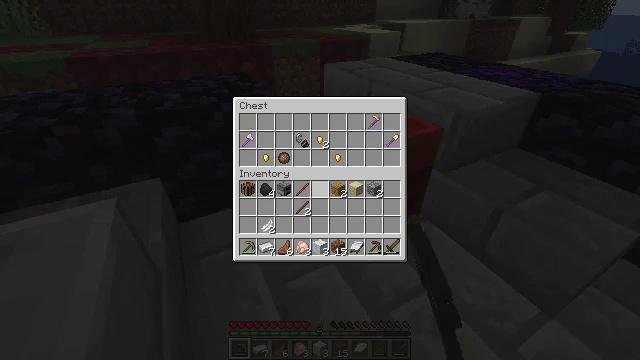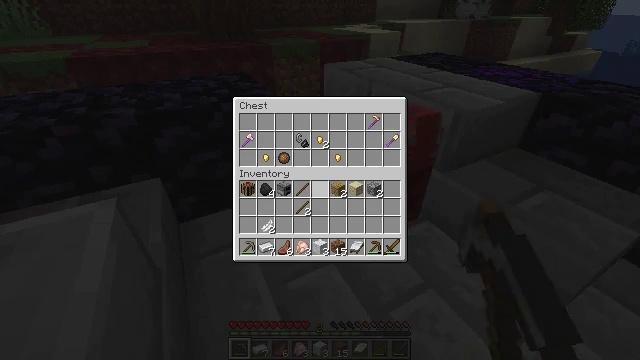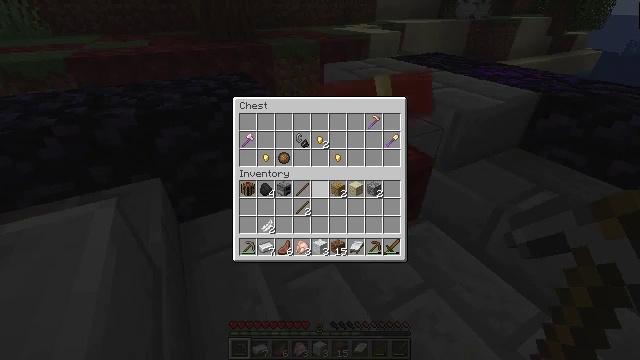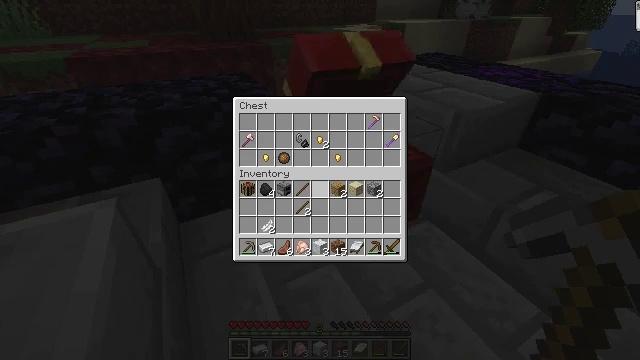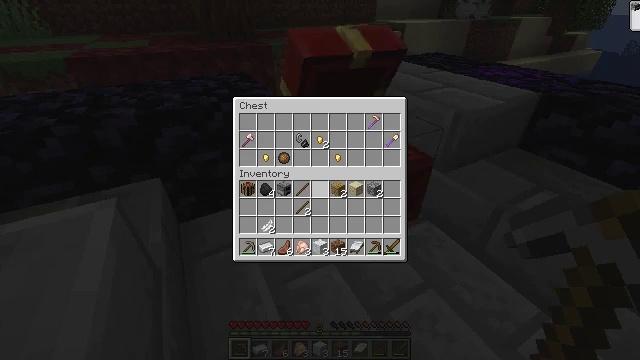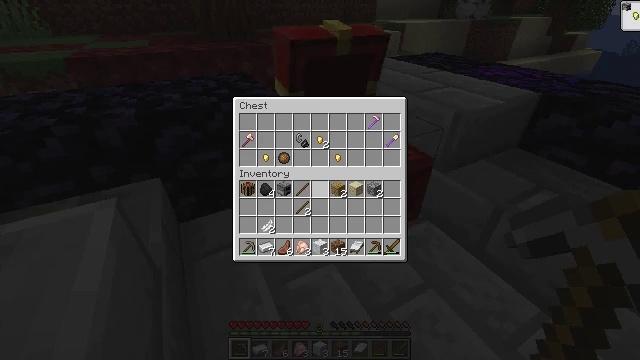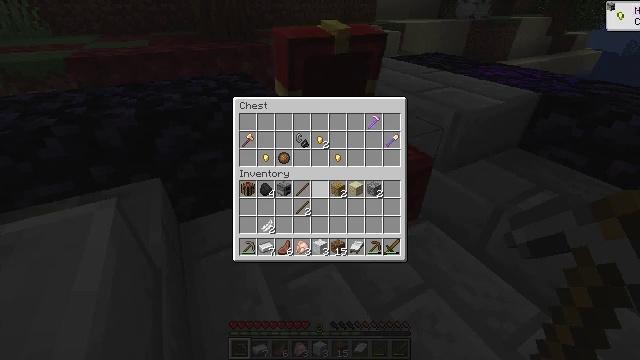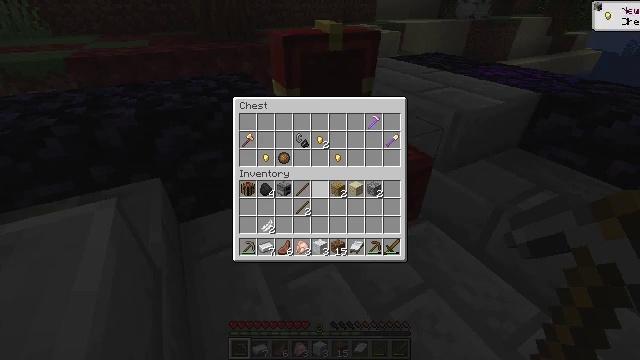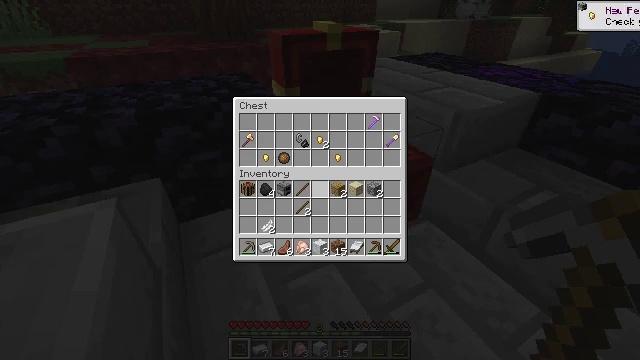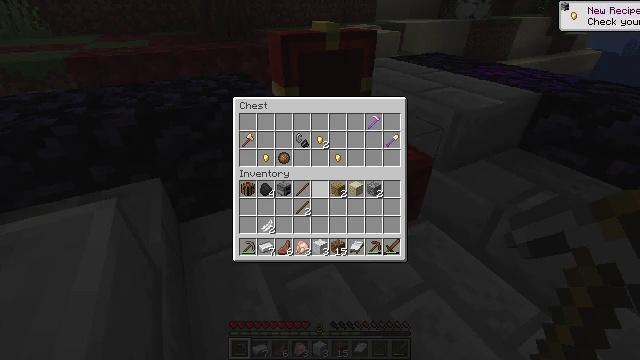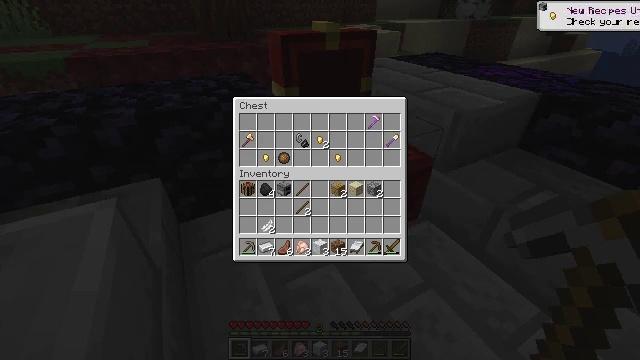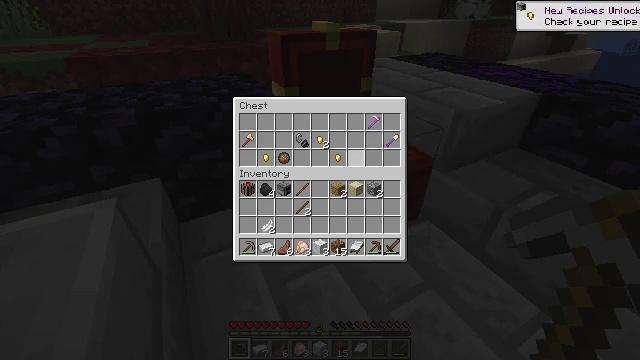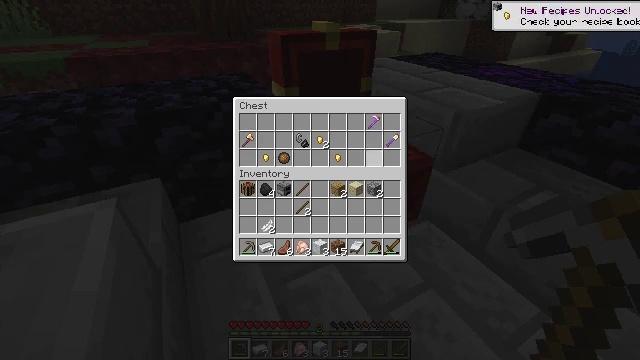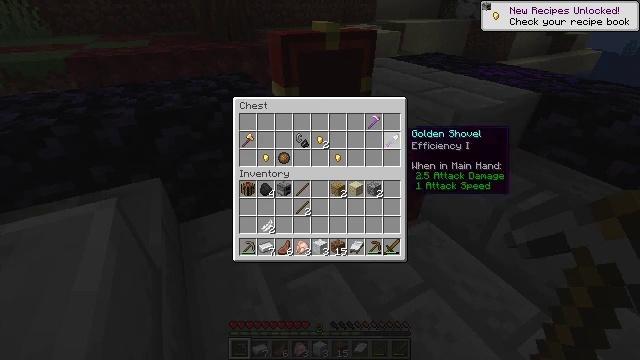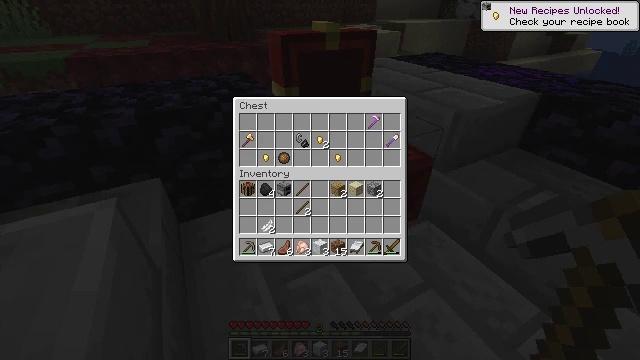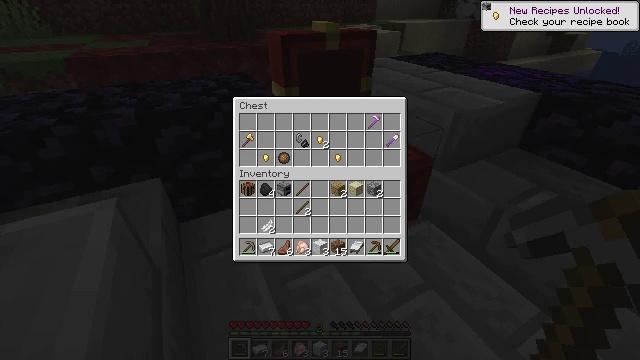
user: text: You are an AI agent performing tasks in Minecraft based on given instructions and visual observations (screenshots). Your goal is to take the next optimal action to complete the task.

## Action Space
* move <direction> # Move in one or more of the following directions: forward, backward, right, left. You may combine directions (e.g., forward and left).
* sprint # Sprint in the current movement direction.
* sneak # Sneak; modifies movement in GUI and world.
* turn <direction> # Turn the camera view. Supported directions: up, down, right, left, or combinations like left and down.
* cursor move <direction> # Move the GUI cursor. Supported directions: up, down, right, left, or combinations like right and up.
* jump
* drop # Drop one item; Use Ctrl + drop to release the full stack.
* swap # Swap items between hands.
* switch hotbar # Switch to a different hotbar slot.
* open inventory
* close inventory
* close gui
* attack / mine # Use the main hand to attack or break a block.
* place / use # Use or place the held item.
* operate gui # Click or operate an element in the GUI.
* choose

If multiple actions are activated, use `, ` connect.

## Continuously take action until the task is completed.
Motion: motion action
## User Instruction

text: Attack the chest to pick it up.
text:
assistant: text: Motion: no_op
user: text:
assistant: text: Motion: no_op
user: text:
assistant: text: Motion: no_op
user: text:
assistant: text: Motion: no_op
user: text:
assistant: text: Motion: no_op
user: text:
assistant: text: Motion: no_op
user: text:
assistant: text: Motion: no_op
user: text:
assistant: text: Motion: no_op
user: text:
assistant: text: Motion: no_op
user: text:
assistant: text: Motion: no_op
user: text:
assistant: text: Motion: cursor move right and up
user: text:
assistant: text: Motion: cursor move right and up
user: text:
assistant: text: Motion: cursor move right and up
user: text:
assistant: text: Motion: no_op
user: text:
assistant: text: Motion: sneak
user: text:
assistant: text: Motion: sneak
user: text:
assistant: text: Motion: sneak
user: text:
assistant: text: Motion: sneak
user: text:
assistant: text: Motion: sneak
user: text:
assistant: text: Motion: sneak
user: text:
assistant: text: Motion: sneak
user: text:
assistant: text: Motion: sneak, choose
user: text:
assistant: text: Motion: sneak, choose
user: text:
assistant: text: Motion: sneak
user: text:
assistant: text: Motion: sneak, cursor move left and up
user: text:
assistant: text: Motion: sneak
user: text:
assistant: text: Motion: sneak
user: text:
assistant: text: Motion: sneak, choose
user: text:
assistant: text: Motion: sneak, choose
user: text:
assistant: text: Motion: sneak